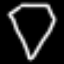
Label: diamond